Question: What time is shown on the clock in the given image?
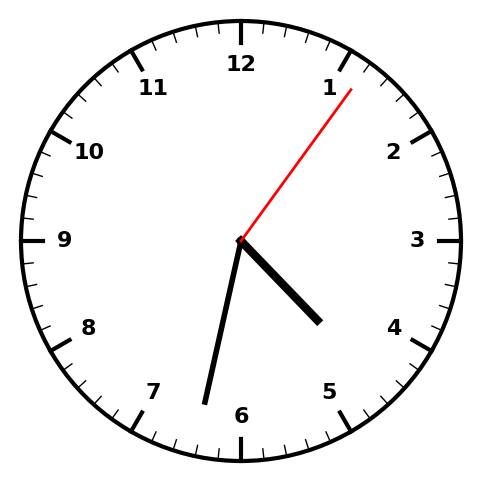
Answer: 04:32:06